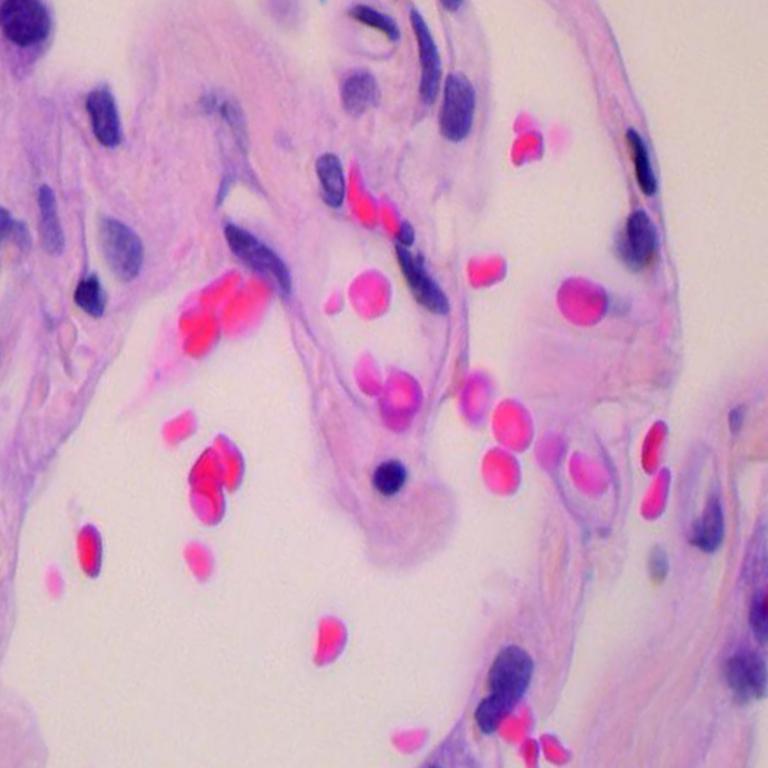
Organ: lung
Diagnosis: benign